Interaction volume radius: 5 \u00c5
Interaction volume height: 10 \u00c5
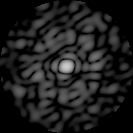
Disorder parameter: 0.9041